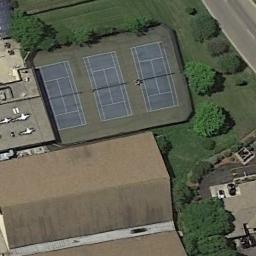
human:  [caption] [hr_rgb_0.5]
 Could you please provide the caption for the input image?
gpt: There are two tennis courts in the upper left corner, one of which is blocked .

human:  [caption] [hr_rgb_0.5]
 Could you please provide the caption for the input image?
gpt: The tennis court is on the grass next to some buildings and trees .

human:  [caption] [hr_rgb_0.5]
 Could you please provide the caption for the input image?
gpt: The tennis court next to the building is surrounded by trees .

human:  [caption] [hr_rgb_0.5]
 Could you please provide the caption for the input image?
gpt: There are many buildings of different shapes beside the tennis courts .

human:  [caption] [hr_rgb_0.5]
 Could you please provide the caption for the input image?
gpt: The tennis courts are on a green meadow beside a yellow building .